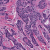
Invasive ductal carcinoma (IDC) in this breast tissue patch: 1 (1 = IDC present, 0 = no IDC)